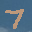
Label: 7